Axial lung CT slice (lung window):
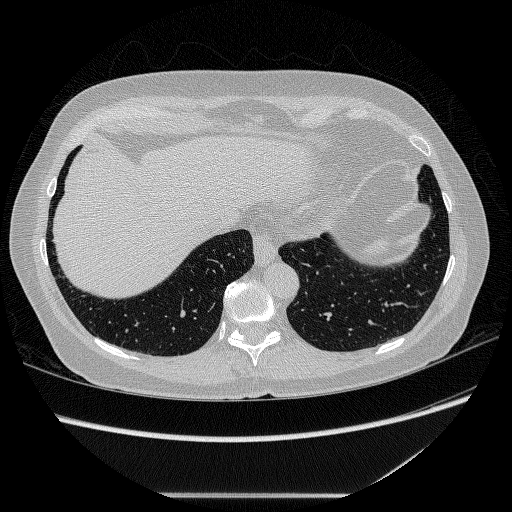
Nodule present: no